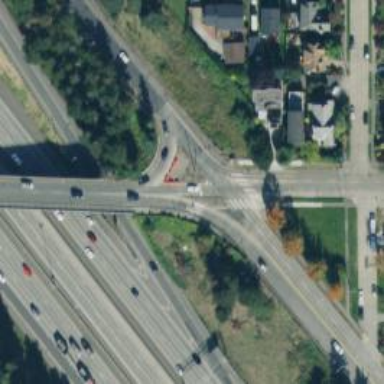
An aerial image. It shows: Footway located on traffic island.